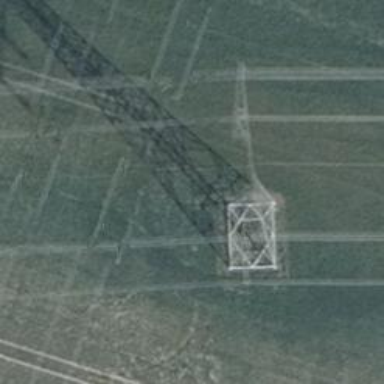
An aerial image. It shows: Towering power structure.